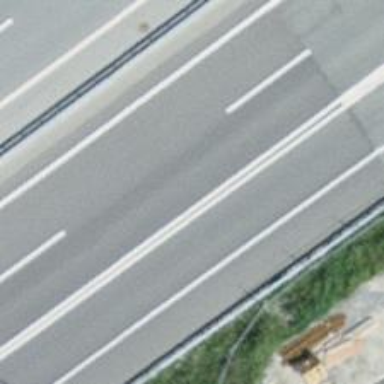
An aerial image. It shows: Motorway junction.